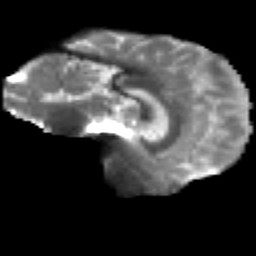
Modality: T2w
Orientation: sagittal
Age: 35
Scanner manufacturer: siemens
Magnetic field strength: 3 T
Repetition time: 2.2 s
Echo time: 0.084 s